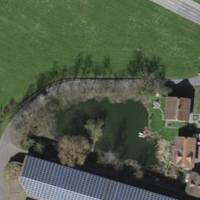
EUNIS habitat code: 24
Species observed at this site:
Phragmites australis